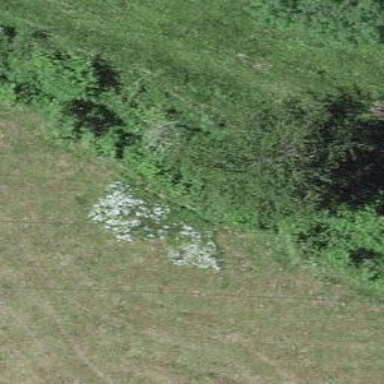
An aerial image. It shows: Hedge barrier.